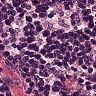
Metastatic tissue present: no